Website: crate-barrel
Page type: delivery-shipping
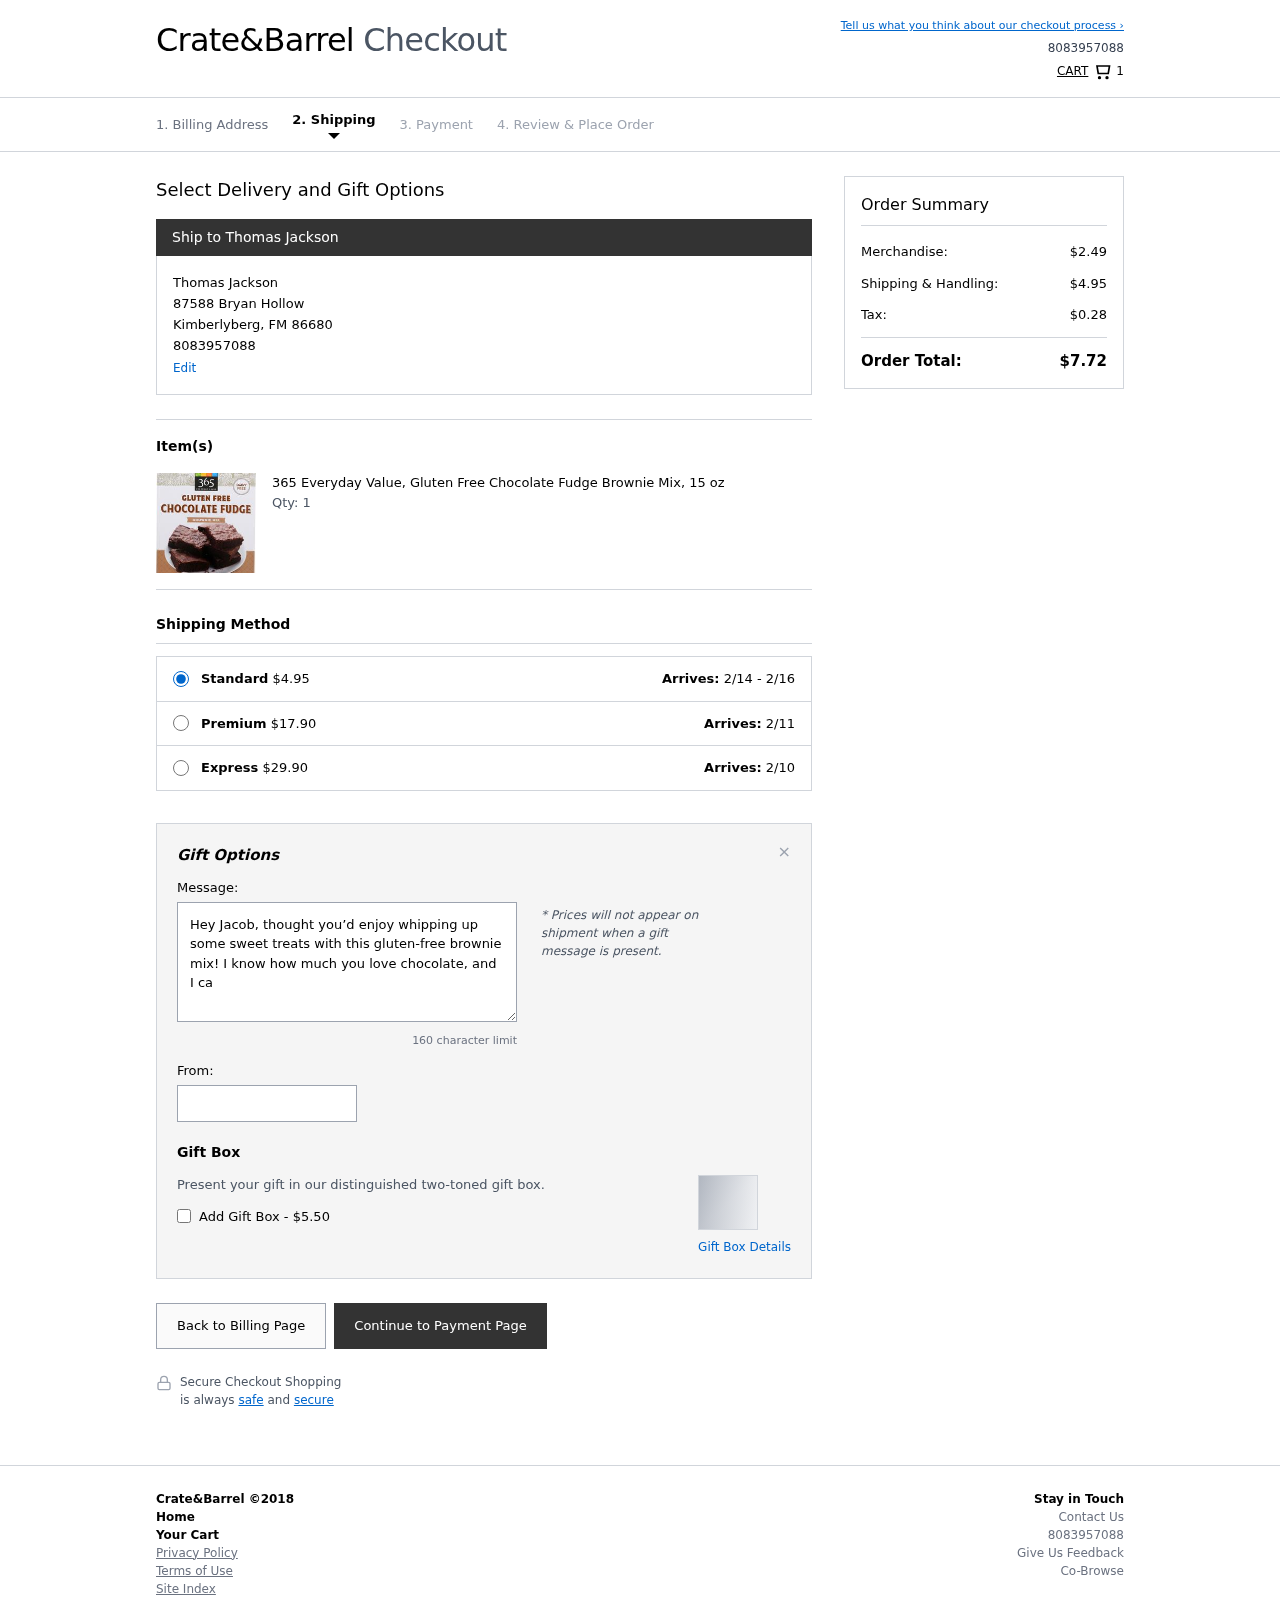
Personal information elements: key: PII_CITY
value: Kimberlyberg
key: PII_FULLNAME
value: Thomas Jackson
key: PII_PHONE
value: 8083957088
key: PII_POSTCODE
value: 86680
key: PII_STATE_ABBR
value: FM
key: PII_STREET
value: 87588 Bryan Hollow
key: PII_FIRSTNAME
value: Thomas
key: PII_LASTNAME
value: Jackson
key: PII_FULLNAME2
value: Thomas Jackson
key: PII_FULLNAME3
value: Thomas Jackson
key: PII_FIRSTNAME2
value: Thomas
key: PII_FIRSTNAME3
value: Thomas
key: PII_LASTNAME2
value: Jackson
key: PII_LASTNAME3
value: Jackson
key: PII_FIRSTNAME_DERIVED
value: Thomas
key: PII_LASTNAME_DERIVED
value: Jackson
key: PII_FULLNAME_DERIVED
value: Thomas Jackson
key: PII_NAME_FULL_DERIVED
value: Thomas Jackson
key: PII_PHONE_LINE
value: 7088
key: PII_PHONE_SUFFIX
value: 7088
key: PII_PHONE2
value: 8083957088
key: PII_PHONE3
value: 8083957088
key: PII_PHONE_NUMERIC
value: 8083957088
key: PII_PHONE_LINE_NUMERIC
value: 7088
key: PII_PHONE_SUFFIX_NUMERIC
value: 7088
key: PII_PHONE2_NUMERIC
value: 8083957088
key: PII_PHONE3_NUMERIC
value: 8083957088
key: PII_PHONE_DIGITS
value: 8083957088
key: PII_PHONE_LAST4
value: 7088
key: PII_GIFT_MESSAGE
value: Hey Jacob, thought you’d enjoy whipping up some sweet treats with this gluten-free brownie mix! I know how much you love chocolate, and I can’t wait to see you enjoy them. Just because you deserve a little extra sweetness in your life!
Thomas
Product elements: key: PRODUCT1_NAME
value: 365 Everyday Value, Gluten Free Chocolate Fudge Brownie Mix, 15 oz
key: PRODUCT1_QUANTITY
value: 1
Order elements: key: ORDER_NUM_ITEMS
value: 1
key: ORDER_SHIPPING_COST
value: $4.95
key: ORDER_DELIVERY_DATE
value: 2/14 - 2/16
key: PREMIUM_SHIPPING_COST
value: $17.90
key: PREMIUM_DELIVERY_DATE
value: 2/11
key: EXPRESS_SHIPPING_COST
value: $29.90
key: EXPRESS_DELIVERY_DATE
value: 2/10
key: ORDER_SUBTOTAL
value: $2.49
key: ORDER_SHIPPING_COST2
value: $4.95
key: ORDER_TAX
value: $0.28
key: ORDER_TOTAL
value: $7.72